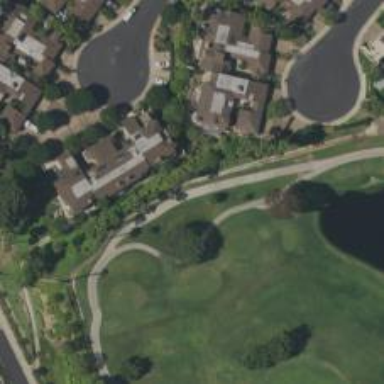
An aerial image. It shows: Golf cartpath that is also road path.